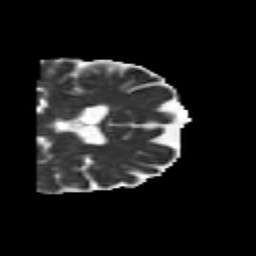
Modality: MD
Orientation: coronal
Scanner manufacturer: siemens
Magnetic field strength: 3 T
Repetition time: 6.8 s
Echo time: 0.093 s